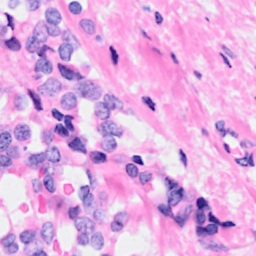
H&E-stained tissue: Breast